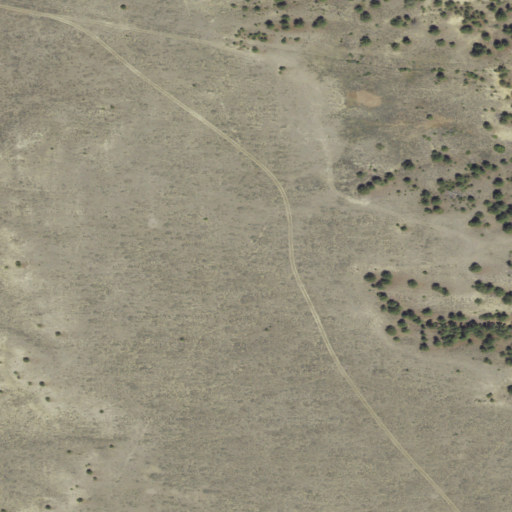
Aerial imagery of mountain in Montana named Timber Buttes containing shrub, grassland, and evergreen forest